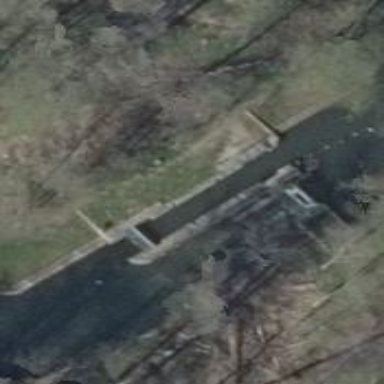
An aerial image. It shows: Lock gate along waterway.